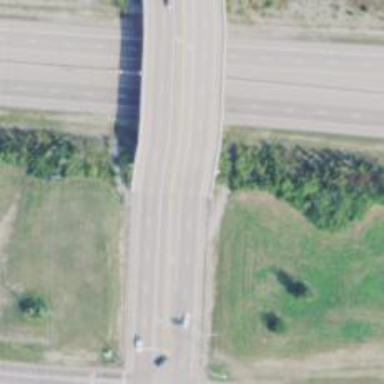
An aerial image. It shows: This image shows trunk highway that functions as expressway.